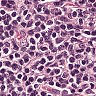
Metastatic tissue present: no